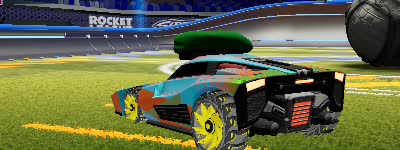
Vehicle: breakout